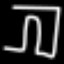
Label: pants